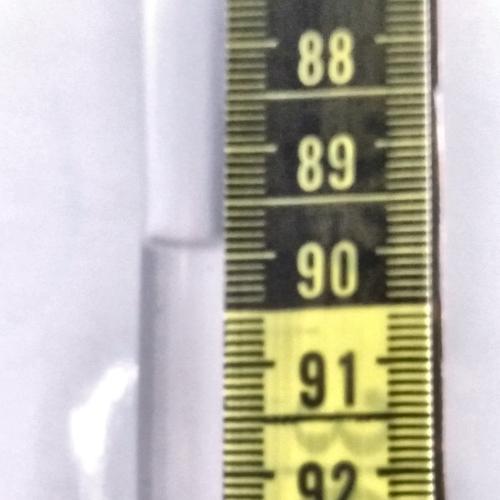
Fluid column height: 89.9 cm